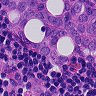
Metastatic tissue present: yes